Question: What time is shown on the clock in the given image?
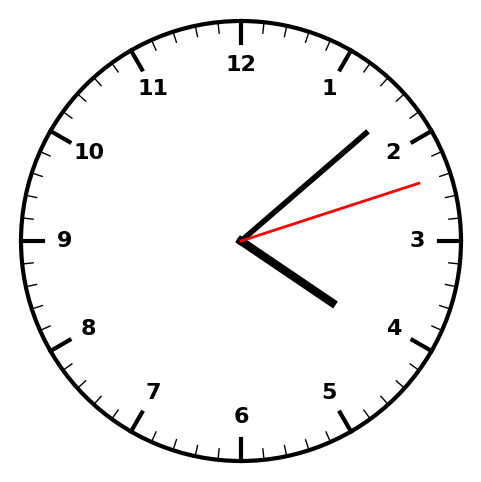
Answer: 04:08:12